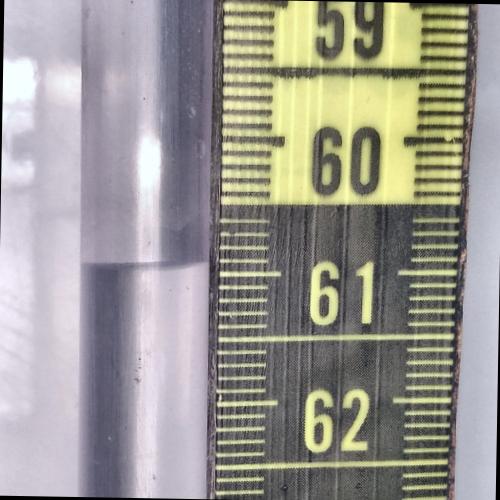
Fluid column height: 60.9 cm